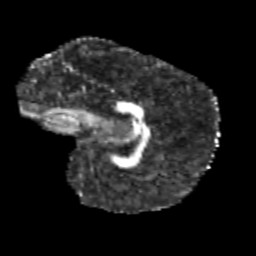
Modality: FA
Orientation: sagittal
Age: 11
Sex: male
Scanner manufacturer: siemens
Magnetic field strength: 3 T
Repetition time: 3.8 s
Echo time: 0.07 s